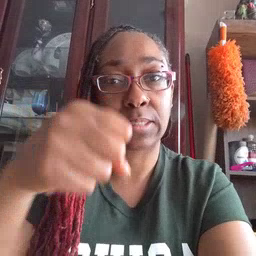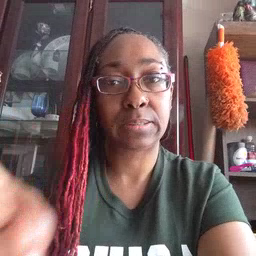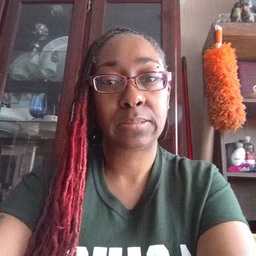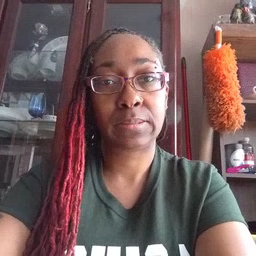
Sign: yes